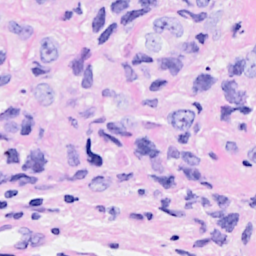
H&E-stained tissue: Breast